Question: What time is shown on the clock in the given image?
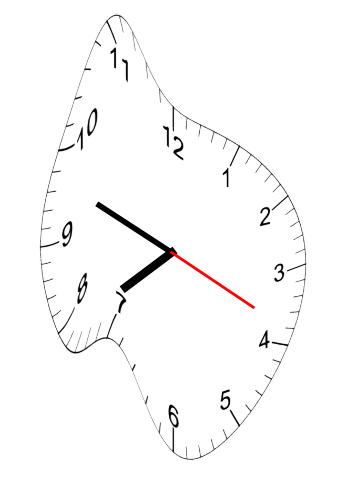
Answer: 07:48:19